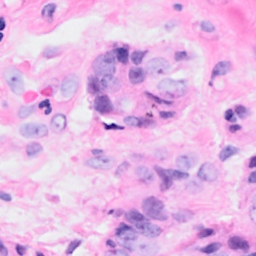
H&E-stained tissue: Breast